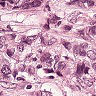
Metastatic tissue present: yes